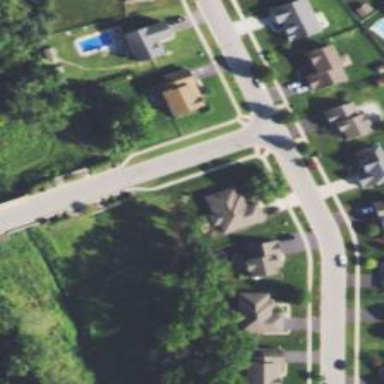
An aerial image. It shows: Residential road.